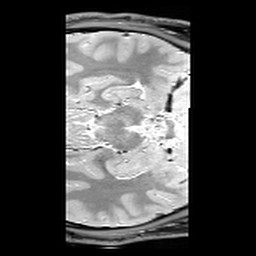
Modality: PDw
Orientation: axial
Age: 23
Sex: male
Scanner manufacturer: siemens
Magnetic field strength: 3 T
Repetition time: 6.49 s
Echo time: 0.016 s